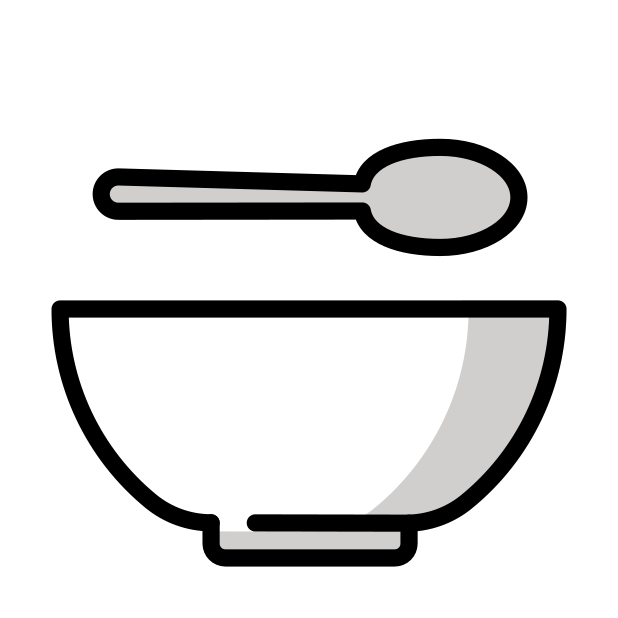
Emoji: 🥣
Name: bowl with spoon
Unicode: 0x1f963